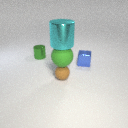
large cyan metal cylinder above small brown rubber sphere